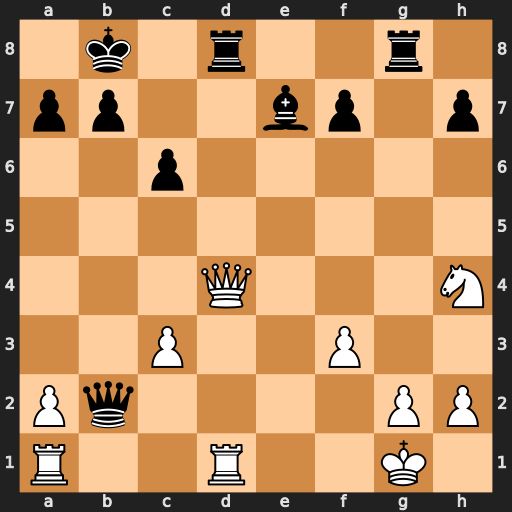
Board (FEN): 1k1r2r1/pp2bp1p/2p5/8/3Q3N/2P2P2/Pq4PP/R2R2K1
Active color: w
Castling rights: -
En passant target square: -
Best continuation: Qe5+ Bd6 Rxd6